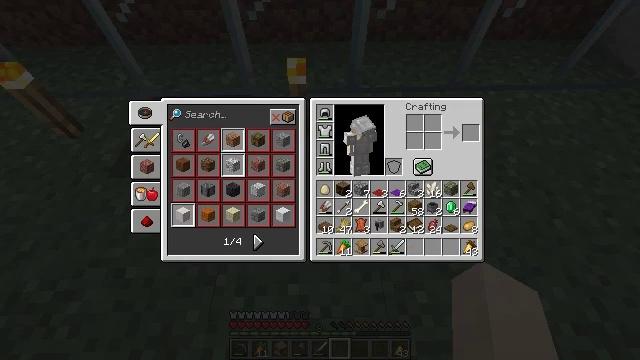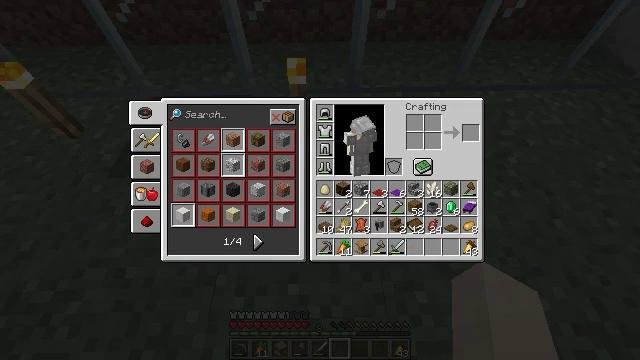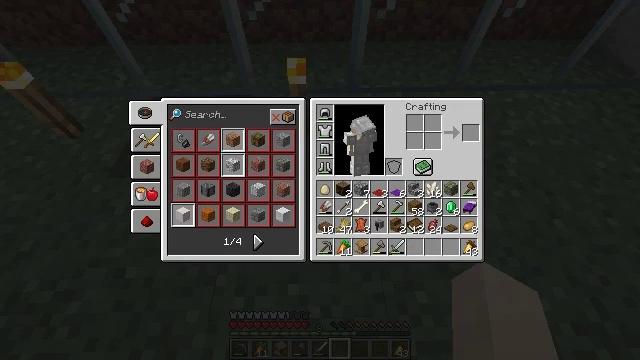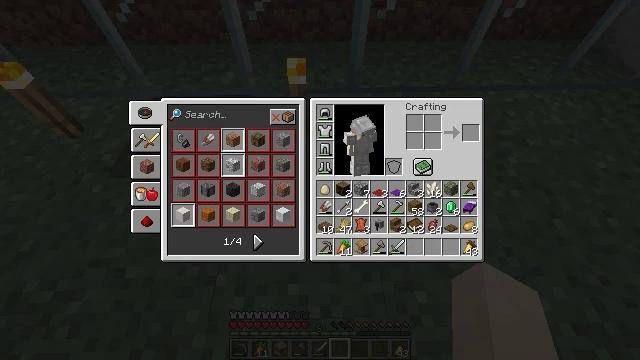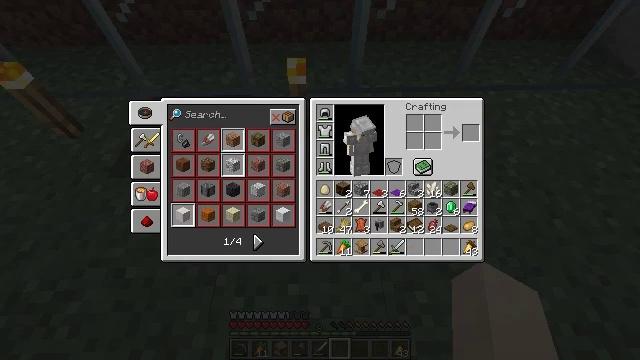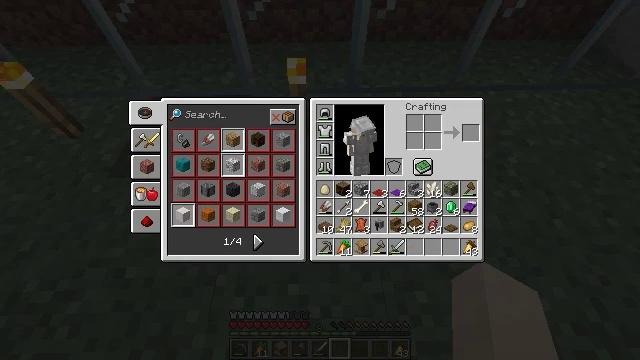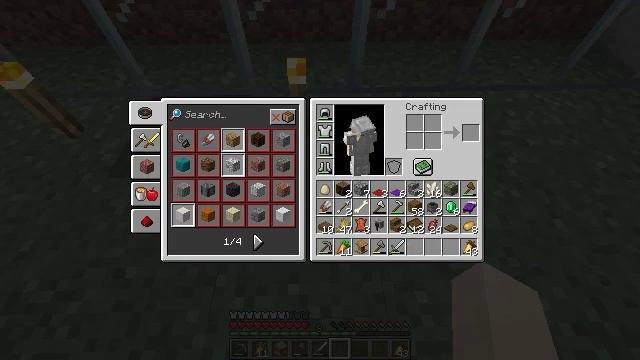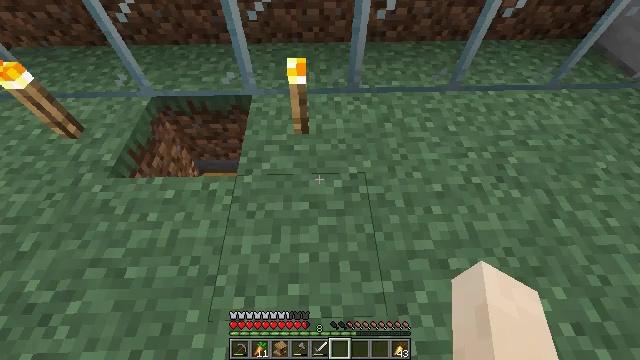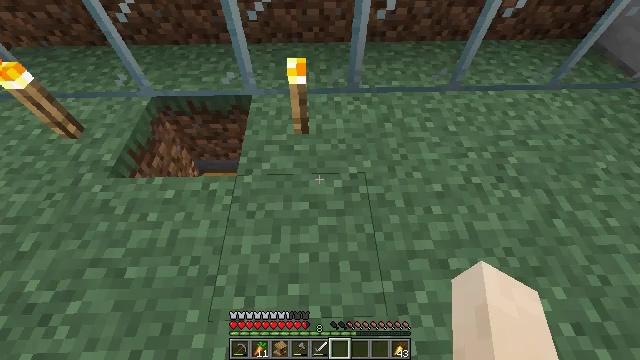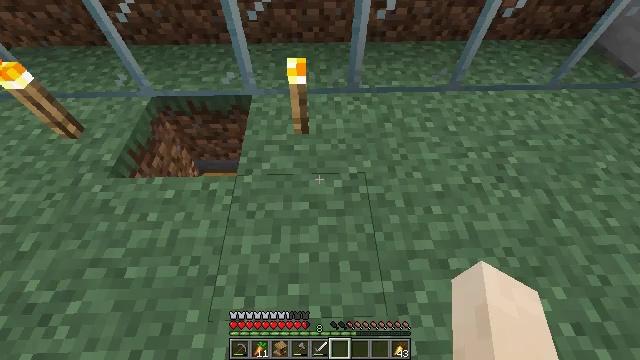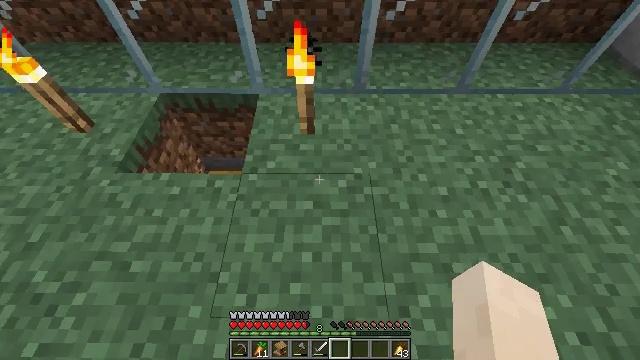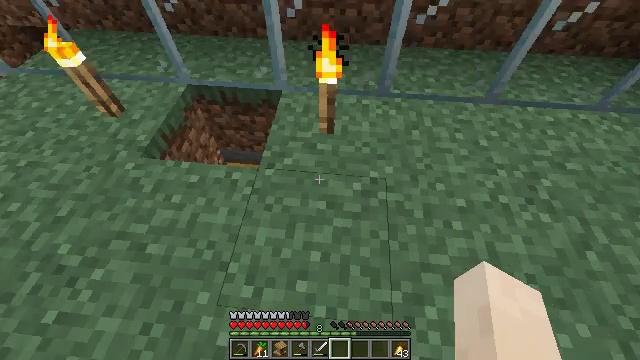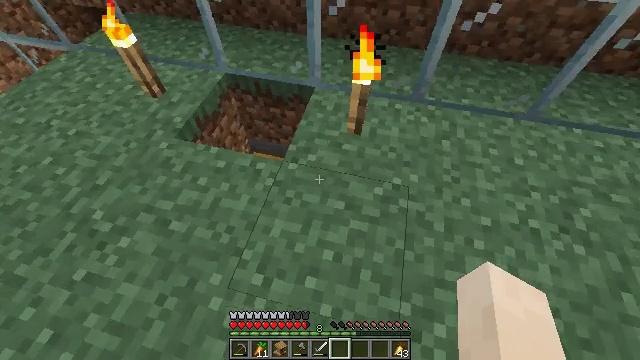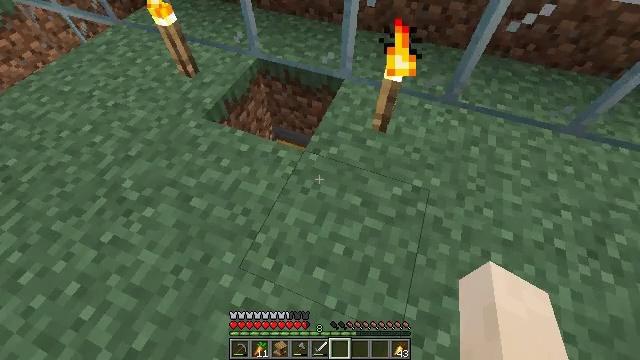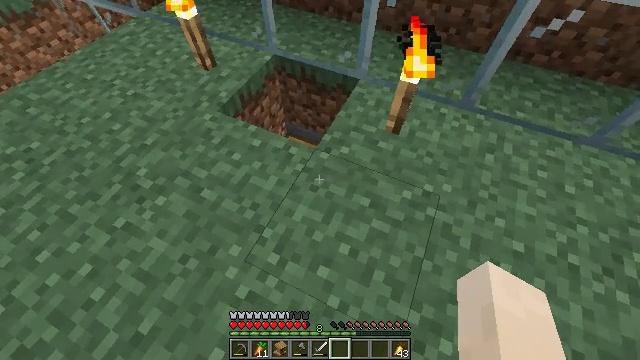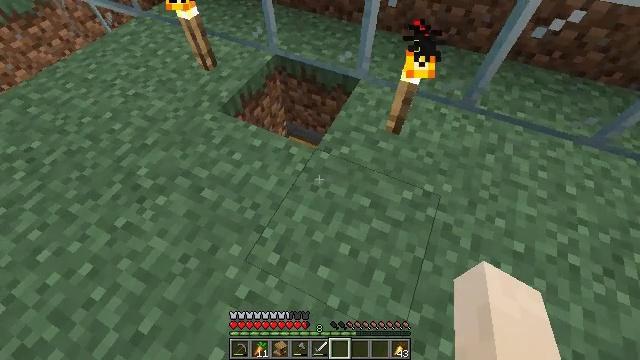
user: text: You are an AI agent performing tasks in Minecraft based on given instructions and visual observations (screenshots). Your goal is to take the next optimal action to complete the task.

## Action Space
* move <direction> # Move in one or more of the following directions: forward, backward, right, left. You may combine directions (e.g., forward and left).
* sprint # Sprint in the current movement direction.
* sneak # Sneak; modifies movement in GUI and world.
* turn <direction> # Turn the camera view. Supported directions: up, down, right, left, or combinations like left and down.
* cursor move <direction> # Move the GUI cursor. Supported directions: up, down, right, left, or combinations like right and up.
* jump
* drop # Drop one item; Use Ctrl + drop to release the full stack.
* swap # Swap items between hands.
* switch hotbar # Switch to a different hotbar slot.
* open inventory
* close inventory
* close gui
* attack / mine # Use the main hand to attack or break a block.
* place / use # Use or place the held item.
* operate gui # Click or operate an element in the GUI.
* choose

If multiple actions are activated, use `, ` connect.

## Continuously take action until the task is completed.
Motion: motion action
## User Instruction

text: Attack bamboo to gather it.
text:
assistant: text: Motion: no_op
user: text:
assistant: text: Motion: no_op
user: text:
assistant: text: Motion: no_op
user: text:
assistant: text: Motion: no_op
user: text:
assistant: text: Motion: no_op
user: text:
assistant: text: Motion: no_op
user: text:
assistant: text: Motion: no_op
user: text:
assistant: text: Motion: no_op
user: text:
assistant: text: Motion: no_op
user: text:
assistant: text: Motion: turn left
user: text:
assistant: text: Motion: turn left
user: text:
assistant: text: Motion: turn left
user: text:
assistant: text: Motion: turn left and down
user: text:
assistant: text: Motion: turn left
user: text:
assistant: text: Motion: no_op
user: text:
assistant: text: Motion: no_op
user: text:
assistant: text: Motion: no_op
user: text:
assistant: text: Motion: no_op
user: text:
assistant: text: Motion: move forward, turn left
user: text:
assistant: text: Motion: move forward, turn left and down
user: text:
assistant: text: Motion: move forward, turn left and down
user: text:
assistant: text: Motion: move forward, turn left and down
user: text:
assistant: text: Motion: move forward, turn left and down
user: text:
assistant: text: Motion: no_op
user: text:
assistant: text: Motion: no_op
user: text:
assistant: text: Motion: turn right
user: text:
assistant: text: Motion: turn right
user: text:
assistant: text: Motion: no_op
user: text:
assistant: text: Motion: no_op
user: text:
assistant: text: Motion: use / place